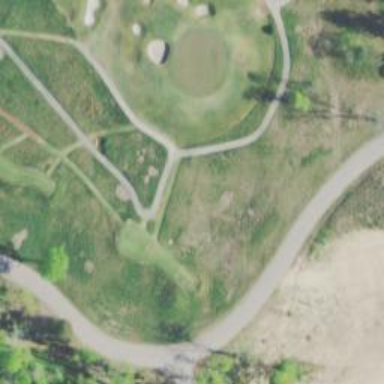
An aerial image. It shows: Service road designated as golf cart path.